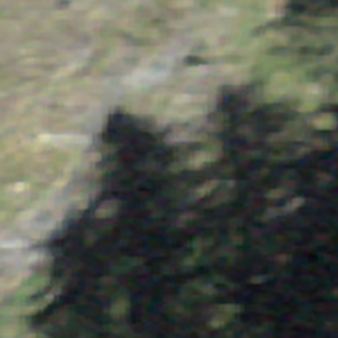
Label: other